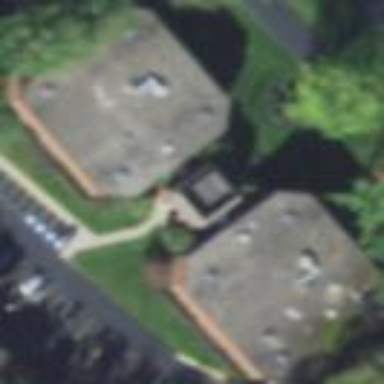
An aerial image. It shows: Building.